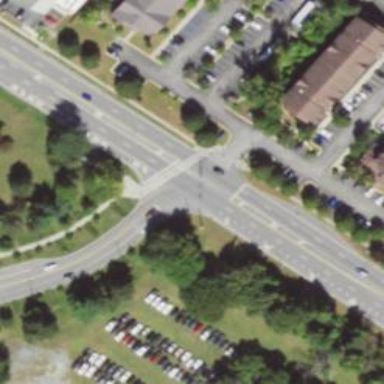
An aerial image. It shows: Unmarked crossing on the road.